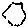
Label: hexagon